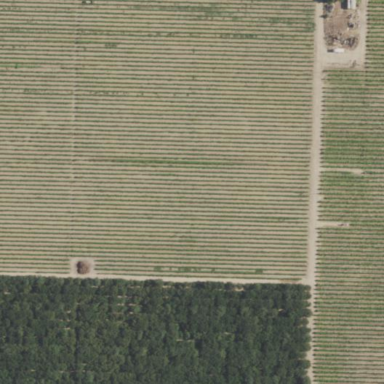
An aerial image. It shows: Beautiful vineyard in the countryside.